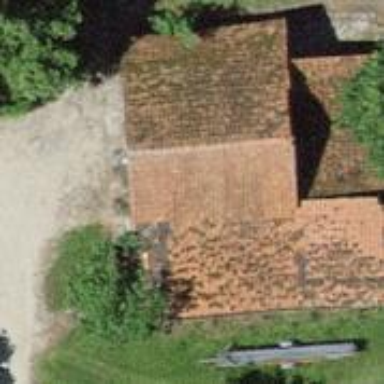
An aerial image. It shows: Rural barn.